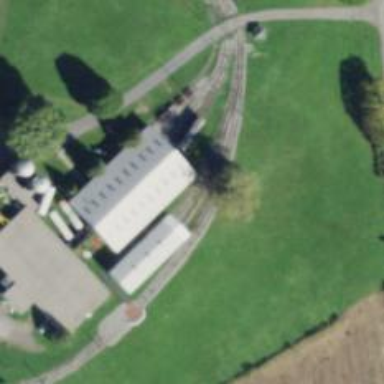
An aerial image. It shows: Preserved railway with spur service.